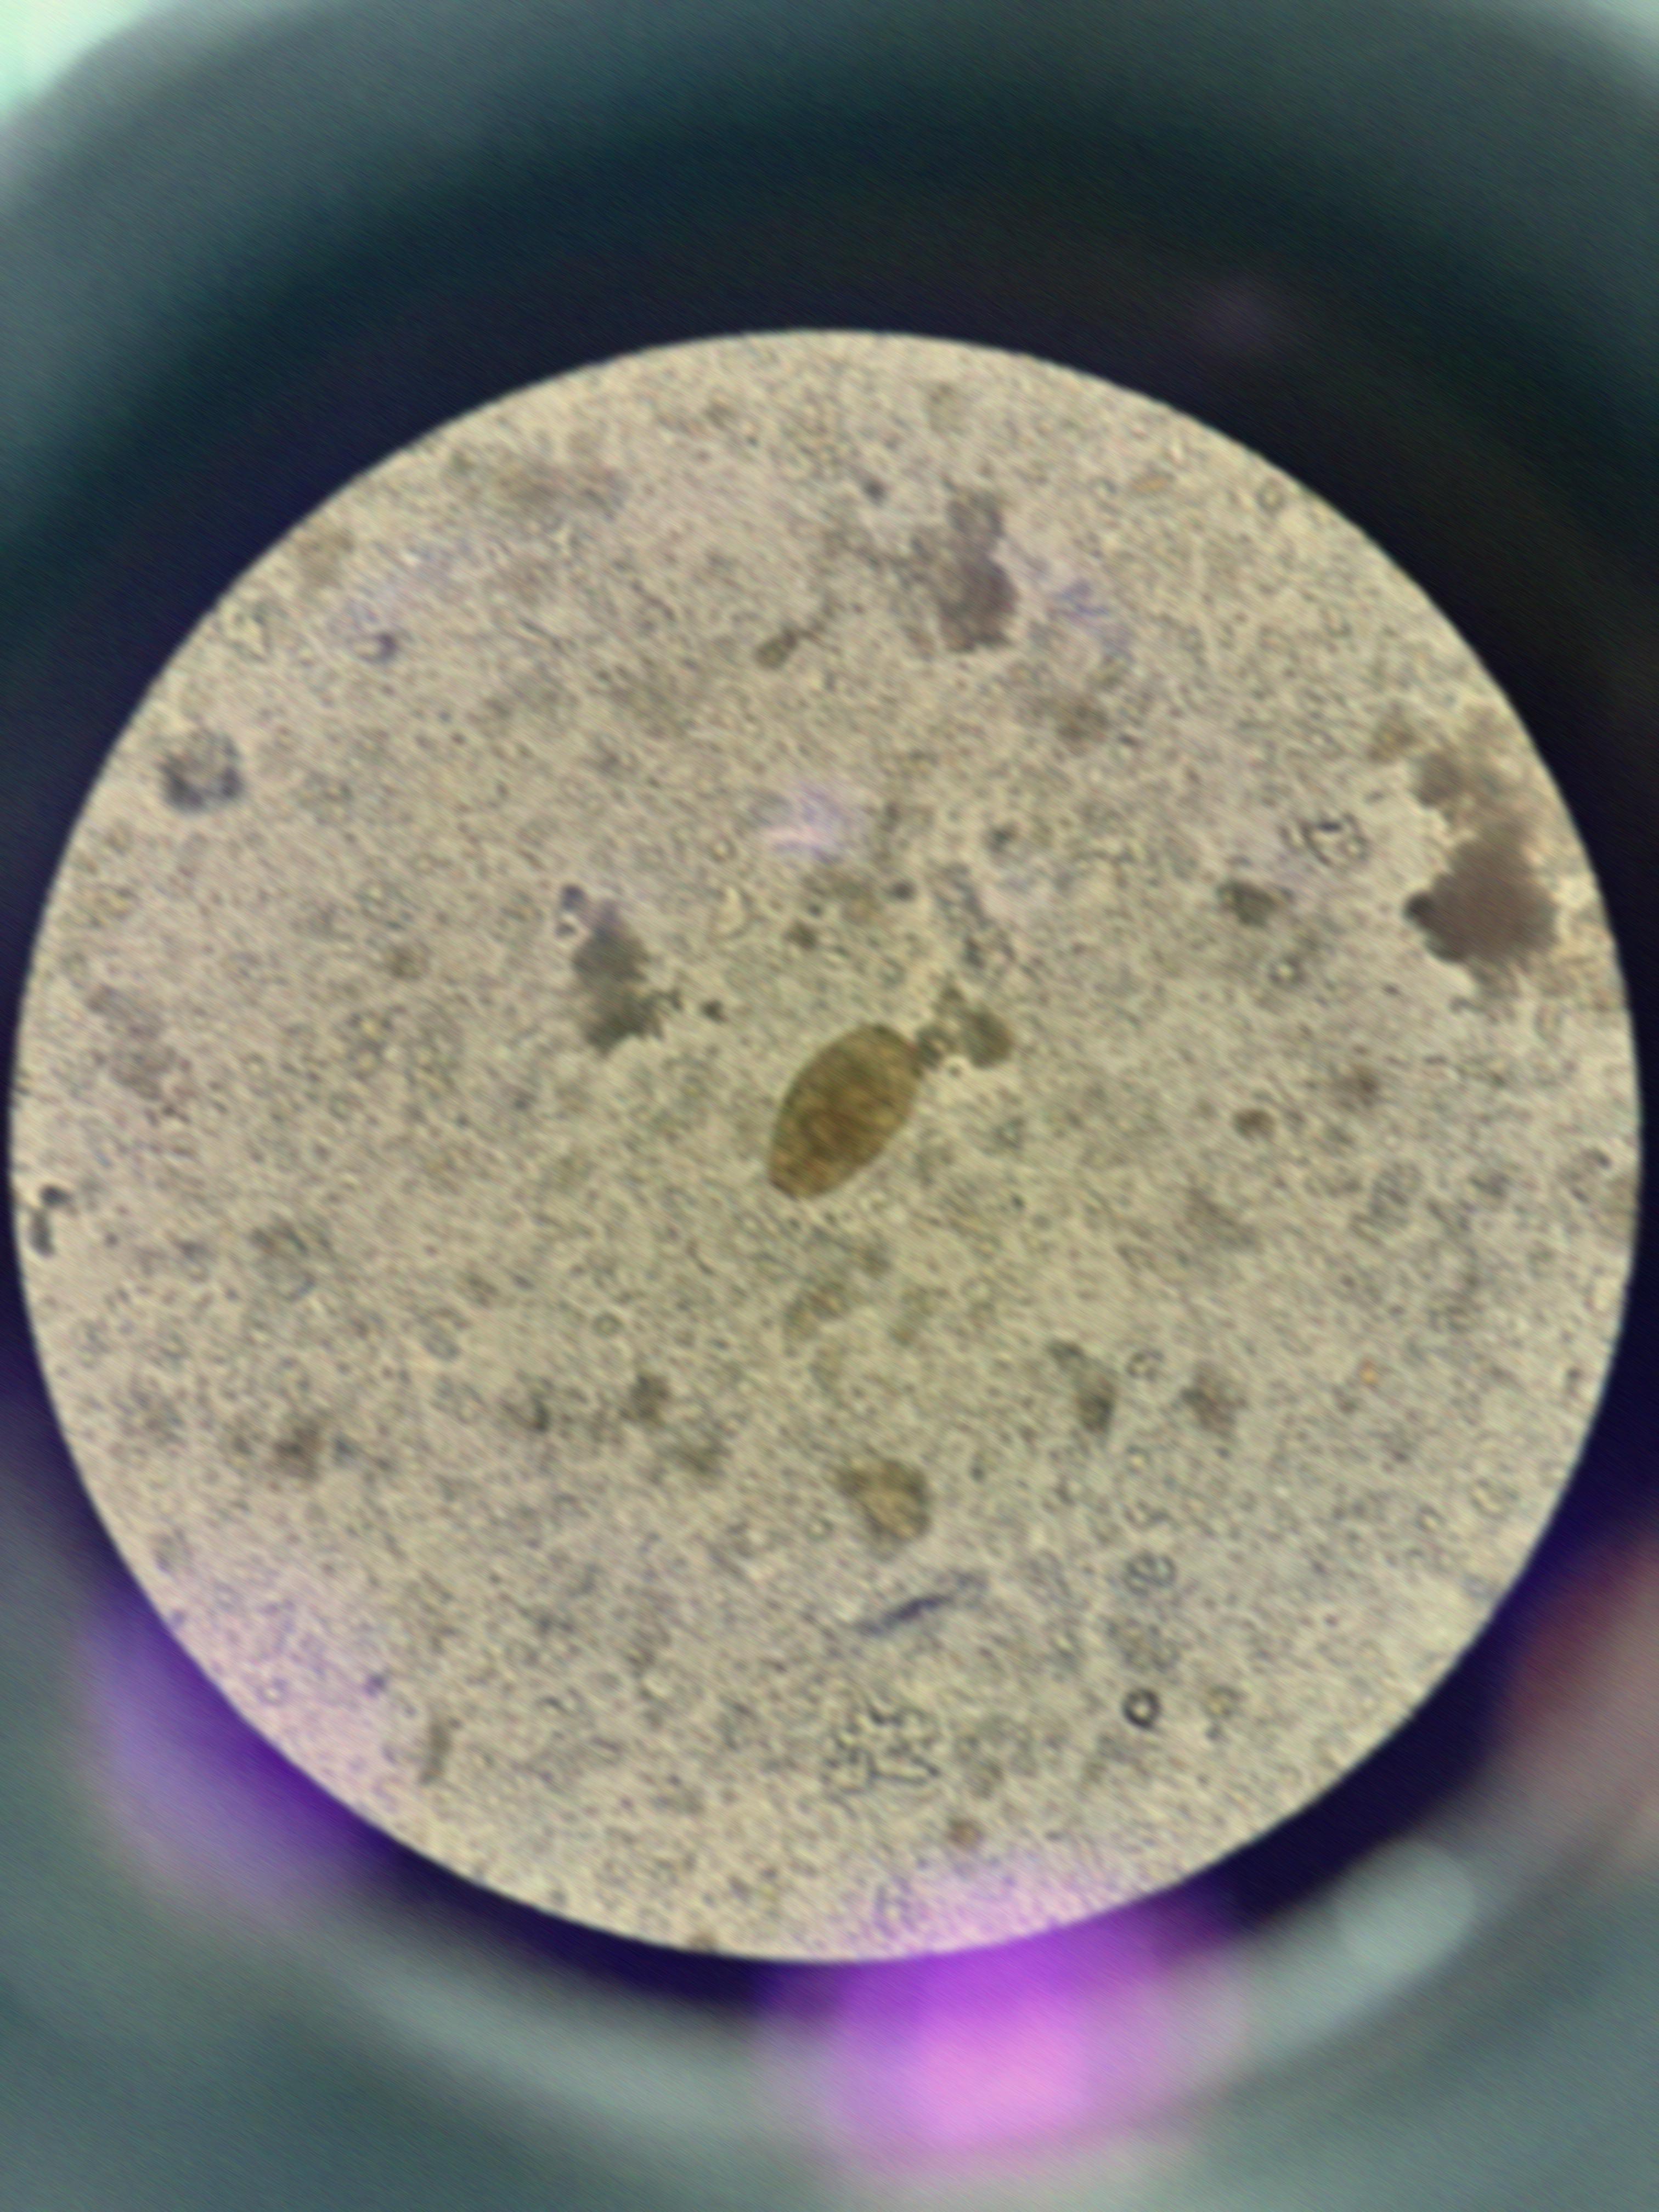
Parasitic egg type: Paragonimus spp